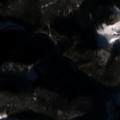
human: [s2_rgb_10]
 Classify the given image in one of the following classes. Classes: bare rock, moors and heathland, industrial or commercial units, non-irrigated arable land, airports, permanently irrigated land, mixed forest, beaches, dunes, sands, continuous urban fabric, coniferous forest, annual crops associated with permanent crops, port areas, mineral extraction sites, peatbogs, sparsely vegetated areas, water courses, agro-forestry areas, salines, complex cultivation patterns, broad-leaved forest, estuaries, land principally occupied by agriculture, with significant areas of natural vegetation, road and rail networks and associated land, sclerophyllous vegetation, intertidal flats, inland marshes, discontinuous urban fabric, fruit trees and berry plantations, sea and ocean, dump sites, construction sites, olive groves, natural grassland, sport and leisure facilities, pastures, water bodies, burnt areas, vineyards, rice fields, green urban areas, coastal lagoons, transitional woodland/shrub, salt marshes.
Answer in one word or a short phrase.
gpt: pastures, broad-leaved forest, coniferous forest, mixed forest